Interaction volume radius: 10 \u00c5
Interaction volume height: 10 \u00c5
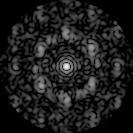
Disorder parameter: 0.6545